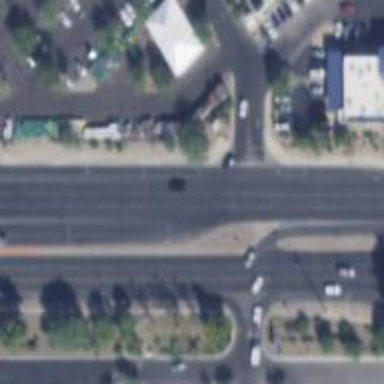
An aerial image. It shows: Marked road crossing.